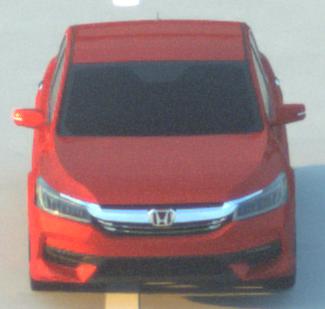
Make: Honda
Model: Accord Hybrid
Detailed model: 9. Generation
Model produced from: 2015
Model produced until: 2019
Doors: 4
Color: red
Road condition: dry road
Daytime: sunrise or sunset
Contrast: medium contrast